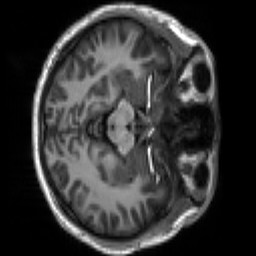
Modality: T1w
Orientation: axial
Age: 19
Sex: male
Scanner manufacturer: siemens
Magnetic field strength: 3 T
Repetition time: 2.3 s
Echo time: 0.00267 s